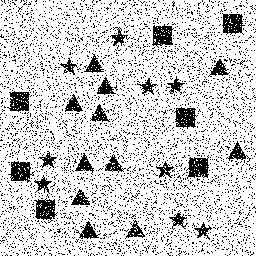
Squares: 7
Triangles: 11
Stars: 9
Total shapes: 27